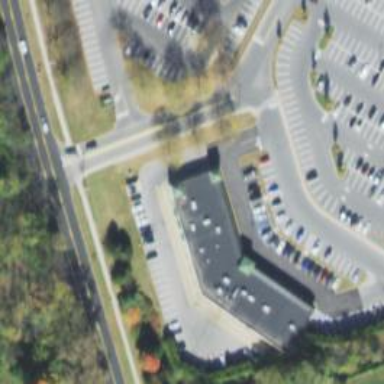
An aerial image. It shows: Healthcare clinic.